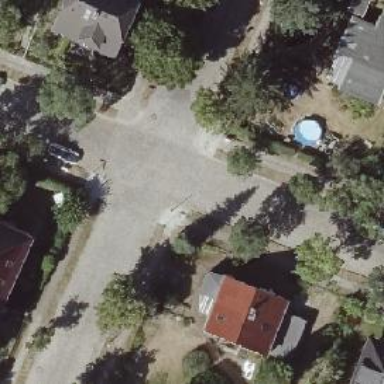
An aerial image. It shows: Residential road with separate sidewalks on both sides.